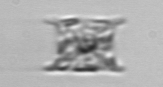
Label: Eucampia